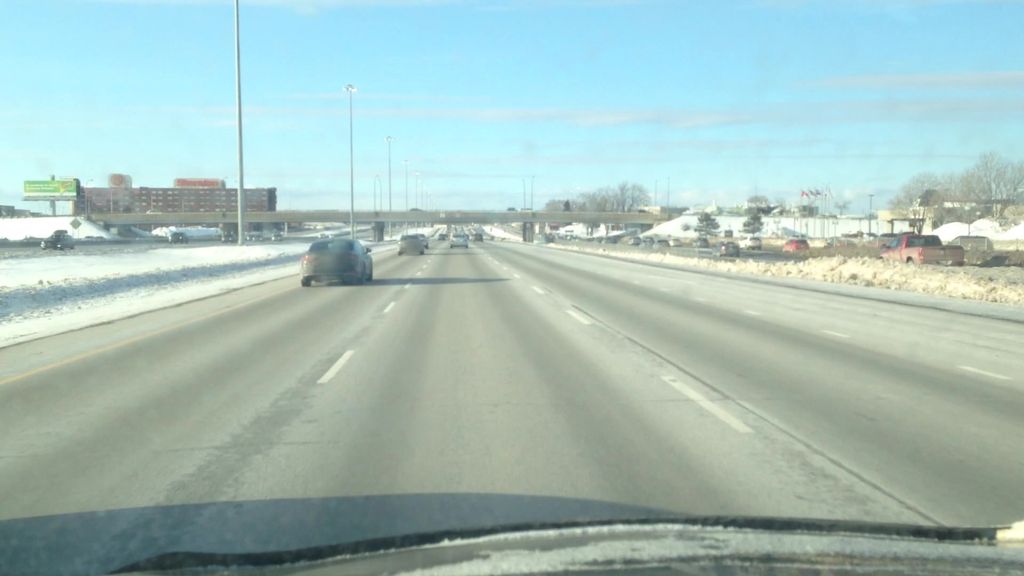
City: montreal